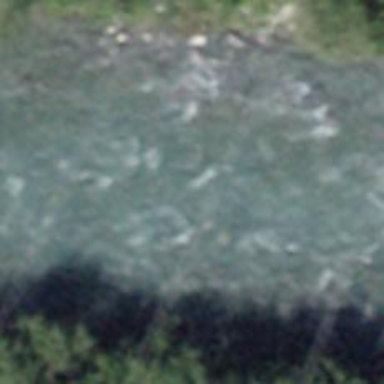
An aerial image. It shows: Scene showing whitewater egress.